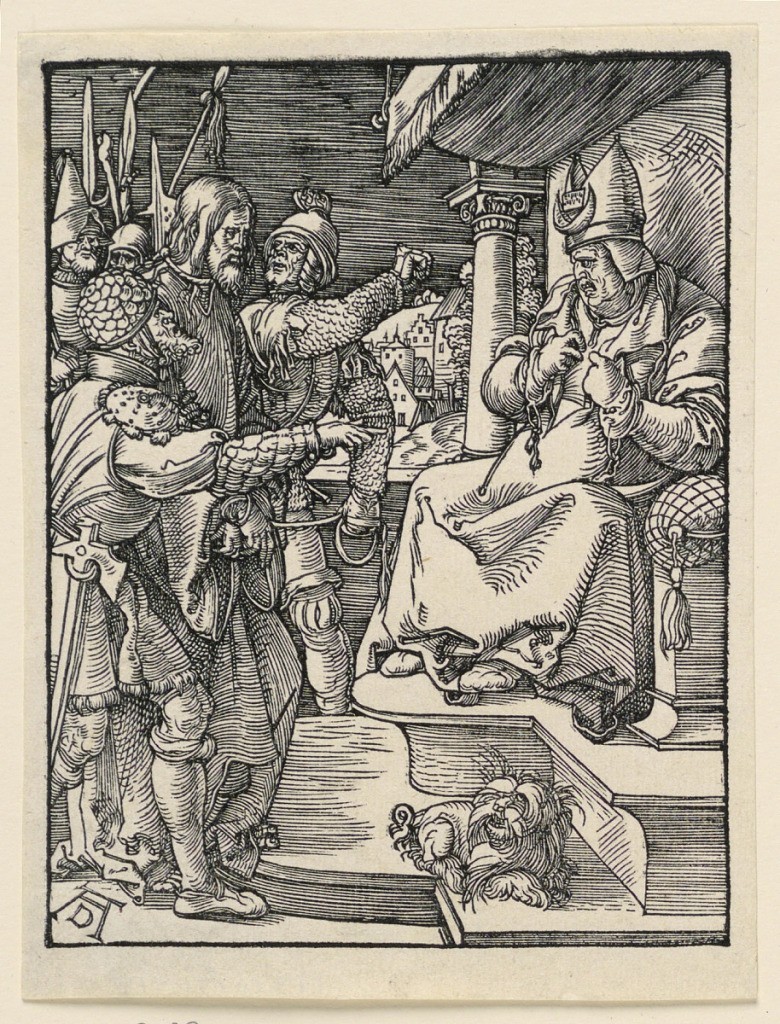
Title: Christ before Caiaphas, from The Little Passion Series
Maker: Albrecht Dürer, German, 1471–1528
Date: ca. 1509–1511
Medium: Woodcut on paper
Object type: Print
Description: Caiaphas is seated on a canopied throne at right, facing left. Christ is led before him by soldiers. View of town in background. Monogram of Dürer, lower left.